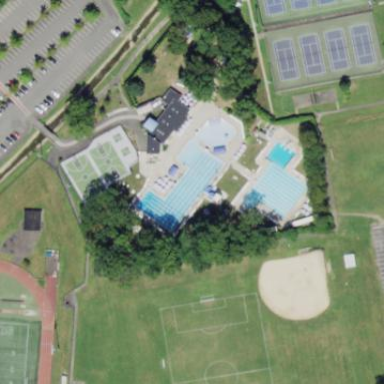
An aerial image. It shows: Swimming pool located in leisure land.